Interaction volume radius: 5 \u00c5
Interaction volume height: 10 \u00c5
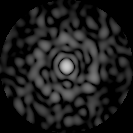
Disorder parameter: 0.8742